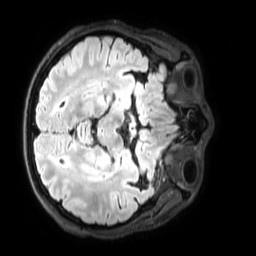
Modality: FLAIR
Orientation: axial
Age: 28
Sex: male
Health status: healthy
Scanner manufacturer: philips
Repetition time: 4.8 s
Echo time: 0.2818 s